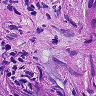
Metastatic tissue present: yes